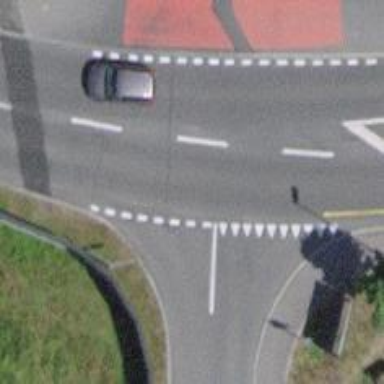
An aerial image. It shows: Road with "give way" sign.